Field crop: tomato
Growth stage: 1
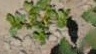
Species: portulaca